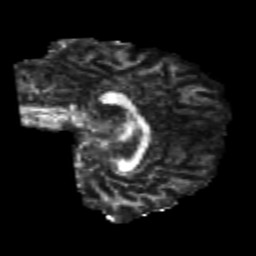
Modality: FA
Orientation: sagittal
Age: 24
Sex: male
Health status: healthy
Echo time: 0.074 s